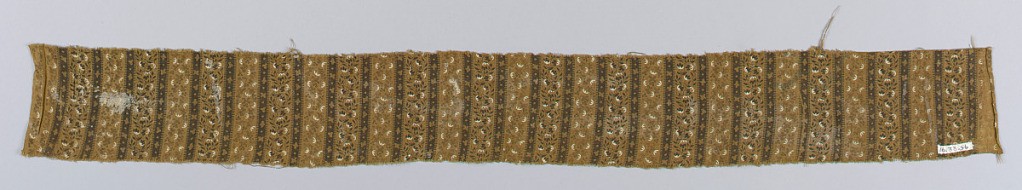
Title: Fragment
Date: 1870–80
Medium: cotton Technique: printed on plain weave
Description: Brown and black on a white ground in alternate vertical stripes of black and brown with tiny conventionalized flower designs in each stripe.